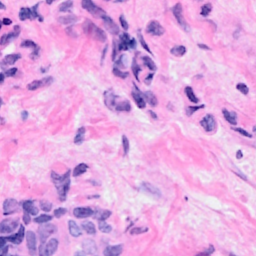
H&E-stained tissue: Breast